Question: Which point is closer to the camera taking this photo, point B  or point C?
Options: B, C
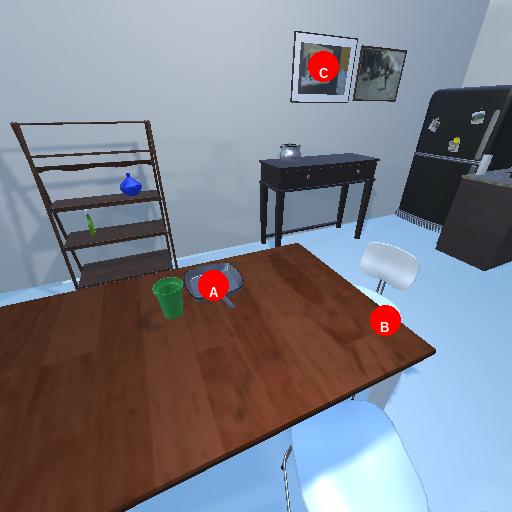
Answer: B